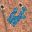
Label: 4